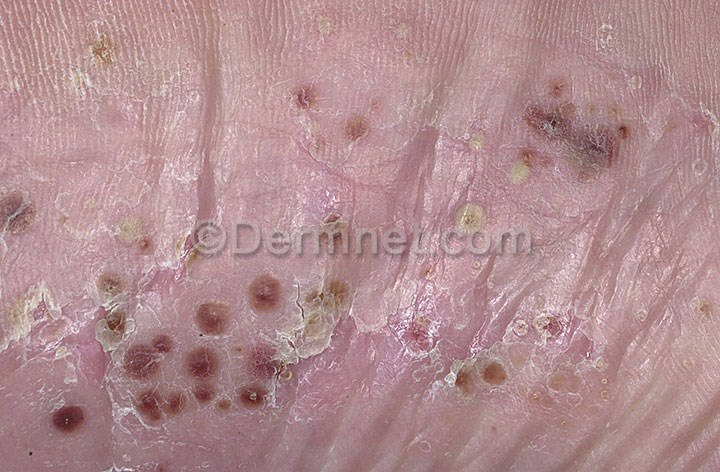
Disease: Psoriasis pictures Lichen Planus and related diseases